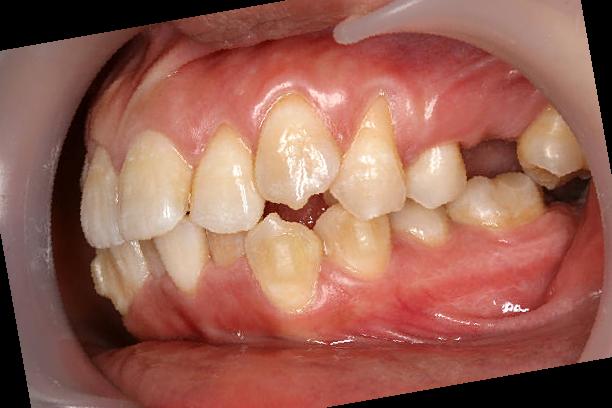
Condition: Gingivitis